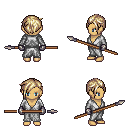
a pixel art fantasy rpg character, female body template, human, tanned skin, white robe, gold greaves, white blonde pixie cut hairstyle, metal gloves, spear, four views (front, back, left, right), 2x2 character sprite sheet, small pixel art, hard edges, no anti-aliasing